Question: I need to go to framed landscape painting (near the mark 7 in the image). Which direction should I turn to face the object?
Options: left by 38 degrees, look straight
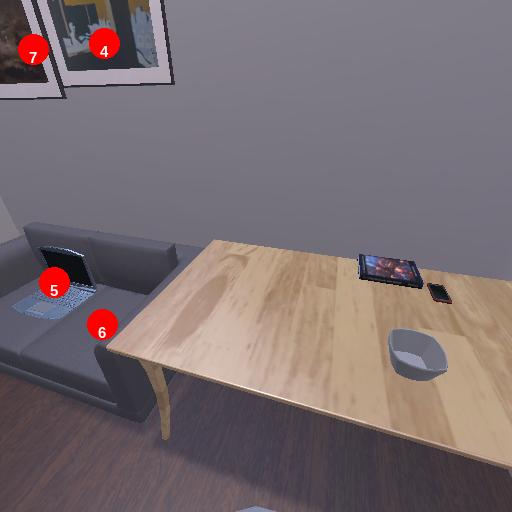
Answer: left by 38 degrees